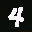
Label: 4